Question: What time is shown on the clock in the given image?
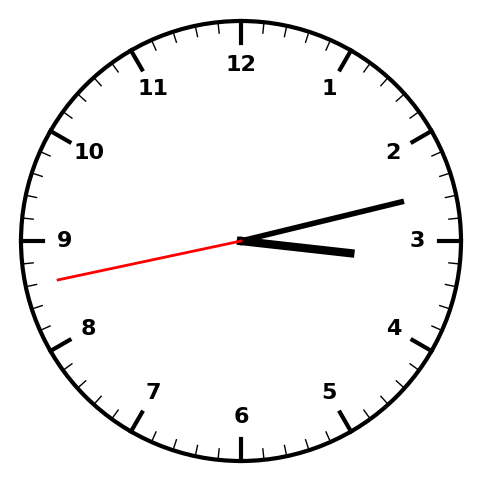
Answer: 03:12:43